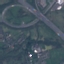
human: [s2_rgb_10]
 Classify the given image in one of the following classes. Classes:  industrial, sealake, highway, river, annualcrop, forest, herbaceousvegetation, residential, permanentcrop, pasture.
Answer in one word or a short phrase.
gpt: Highway